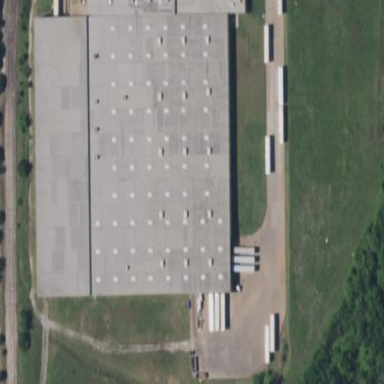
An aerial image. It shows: Industrial building.